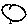
Label: circle